Question: I'm trying to parse through an XML file and write the contents to a plain text file. I have the program working so far up until it hits an emoji character, then Python throws the following error:
'''
UnicodeEncodeError: 'charmap' codec can't encode characters in position 177-181: character maps to <undefined>
'''
I went to the error location and found the following emojis in the XML file:

My question is how do either encode them to unicode or remove/ignore them completely when writing to file.
It outputs perfectly when I print() to the console, but throws an error when writing to file.
I have searched Google and here, but the only answers I am getting is that they are already encoded to unicode. Mine as you can see are, literals? I'm not sure if I'm saying that correctly.
Also the XML file I'm working with has the following format:
'''
<?xml version='1.0' encoding='UTF-8' standalone='yes' ?>
<?xml-stylesheet type="text/xsl" href="sms.xsl"?>
<smses count="1">
<sms protocol="0" address="<PHONE>" date="1346772606199" type="1" subject="null" body="Lorem ipsum dolor sit amet, consectetur adipisicing elit," toa="null" sc_toa="null" service_center="<PHONE>" read="1" status="-1" locked="0" date_sent="1346772343000" readable_date="Sep 4, 2012 10:30:06 AM" contact_name="John Doe" />
</smses>
'''
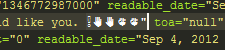
Answer: You have two options:
1. Pick an encoding that can handle Emoji codepoints. You've opened your file for writing either with the default codec (which depends on your system), or picked an explicit encoding that doesn't support the codepoints. A UTF encoding would be able to handle the codepoints just fine; I'd pick UTF-8 here: with open(filename, 'w', encoding='utf8') as outfile:
outfile.write(yourdata)
2. Set an error handling mode that either replaces codepoints your codec cannot handle with replacement characters, an escape sequence or ignores them altogether. See the open() function errors argument: errors is an optional string that specifies how encoding and decoding errors are to be handled-this cannot be used in binary mode. A variety of standard error handlers are available, though any error handling name that has been registered with codecs.register_error() is also valid. The standard names are: 'strict' to raise a ValueError exception if there is an encoding error. The default value of None has the same effect. 'ignore' ignores errors. Note that ignoring encoding errors can lead to data loss. 'replace' causes a replacement marker (such as '?') to be inserted where there is malformed data. 'surrogateescape' will represent any incorrect bytes as code points in the Unicode Private Use Area ranging from U+DC80 to U+DCFF. These private code points will then be turned back into the same bytes when the surrogateescape error handler is used when writing data. This is useful for processing files in an unknown encoding. 'xmlcharrefreplace' is only supported when writing to a file. Characters not supported by the encoding are replaced with the appropriate XML character reference &#nnn;. 'backslashreplace' (also only supported when writing) replaces unsupported characters with Python's backslashed escape sequences. So opening the file with errors='ignore' will not write Emoji codepoints instead of raising an error: with open(filename, 'w', errors='ignore') as outfile:
outfile.write(yourdata)
Demo:
'''
>>> a_ok = 'The U+1F44C OK HAND SIGN codepoint: 👌'
>>> print(a_ok)
The U+1F44C OK HAND SIGN codepoint:
>>> a_ok.encode('utf8')
b'The U+1F44C OK HAND SIGN codepoint: 👌'
>>> a_ok.encode('cp1251', errors='ignore')
b'The U+1F44C OK HAND SIGN codepoint: '
>>> a_ok.encode('cp1251', errors='replace')
b'The U+1F44C OK HAND SIGN codepoint: ?'
>>> a_ok.encode('cp1251', errors='xmlcharrefreplace')
b'The U+1F44C OK HAND SIGN codepoint: 👌'
>>> a_ok.encode('cp1251', errors='backslashreplace')
b'The U+1F44C OK HAND SIGN codepoint: \U0001f44c'
'''
Note that the ''surrogateescape'' option has limited space and is really only useful for a file with unknown encoding as best you can; it cannot handle Emoji in any case.